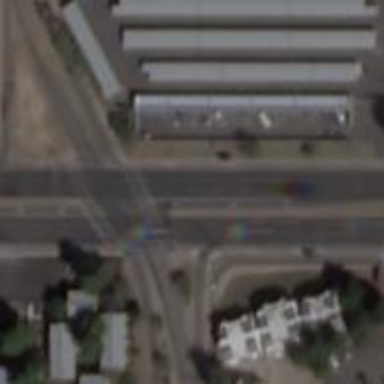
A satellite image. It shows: Marked crossing on the road.